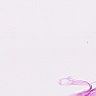
Metastatic tissue present: no